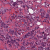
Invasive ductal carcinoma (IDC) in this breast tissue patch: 1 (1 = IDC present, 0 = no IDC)